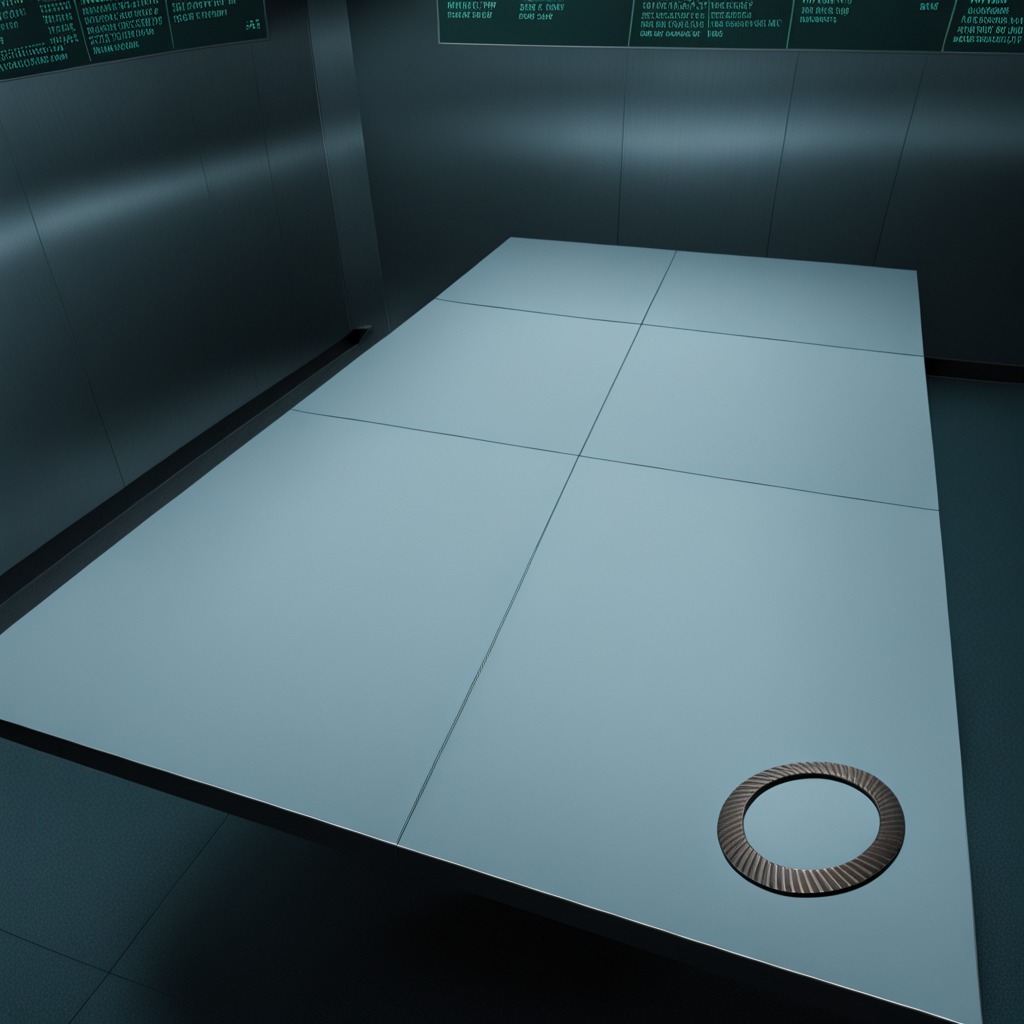
A flat metal washer lying on a clean empty table in a railway signal maintenance room lit by harsh overhead fluorescents photorealistic surface textures crisp shadows high dynamic range